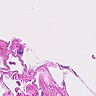
Metastatic tissue present: no